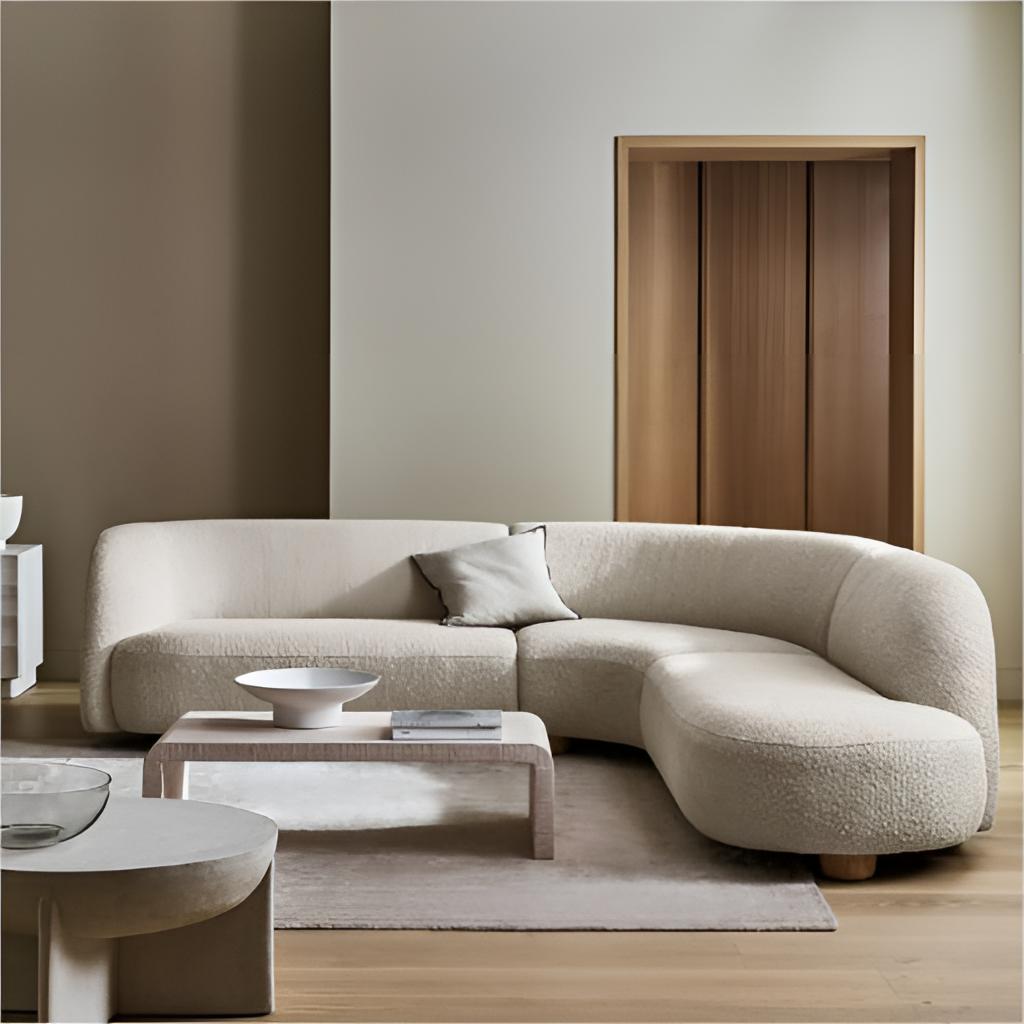
boucle sofa, living room, modern, olive paint wallpaper, with solid pattern, wood flooring, with plank pattern